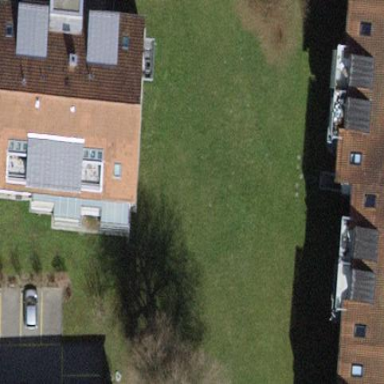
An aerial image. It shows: Building with tile roof.